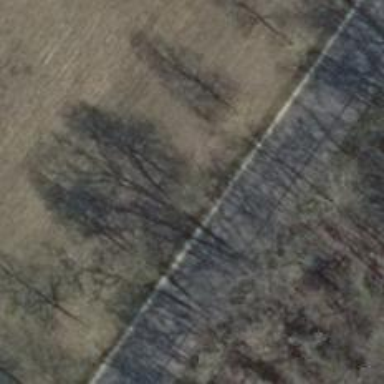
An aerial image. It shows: Tree-lined avenue.